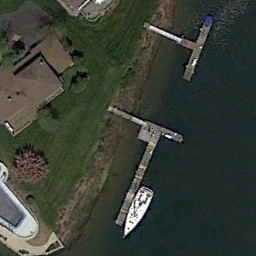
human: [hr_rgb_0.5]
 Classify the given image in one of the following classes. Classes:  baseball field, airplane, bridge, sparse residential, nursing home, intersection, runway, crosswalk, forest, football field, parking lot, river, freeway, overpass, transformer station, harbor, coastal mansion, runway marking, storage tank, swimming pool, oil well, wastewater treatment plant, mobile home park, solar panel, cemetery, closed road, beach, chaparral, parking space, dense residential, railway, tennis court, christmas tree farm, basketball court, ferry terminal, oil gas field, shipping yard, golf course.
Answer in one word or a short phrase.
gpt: ferry terminal